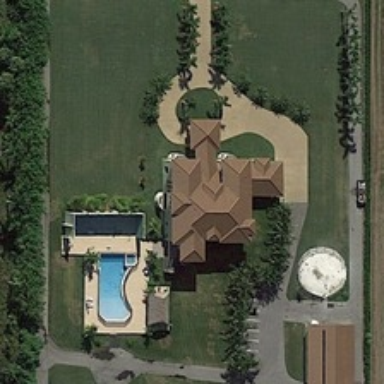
There is an open-air swimming pool next to the brown roof .